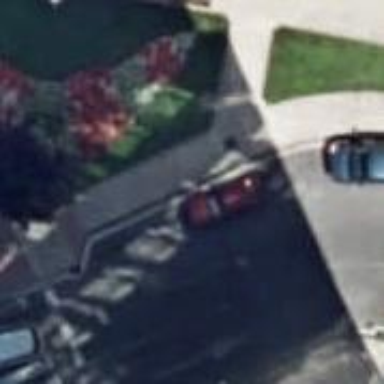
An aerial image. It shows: Sidewalk along the footway.